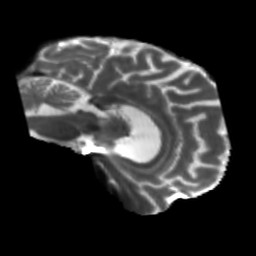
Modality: T2w
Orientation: sagittal
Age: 55
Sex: male
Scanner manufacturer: siemens
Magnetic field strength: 3 T
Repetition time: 5.25 s
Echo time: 0.08 s